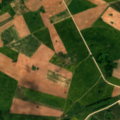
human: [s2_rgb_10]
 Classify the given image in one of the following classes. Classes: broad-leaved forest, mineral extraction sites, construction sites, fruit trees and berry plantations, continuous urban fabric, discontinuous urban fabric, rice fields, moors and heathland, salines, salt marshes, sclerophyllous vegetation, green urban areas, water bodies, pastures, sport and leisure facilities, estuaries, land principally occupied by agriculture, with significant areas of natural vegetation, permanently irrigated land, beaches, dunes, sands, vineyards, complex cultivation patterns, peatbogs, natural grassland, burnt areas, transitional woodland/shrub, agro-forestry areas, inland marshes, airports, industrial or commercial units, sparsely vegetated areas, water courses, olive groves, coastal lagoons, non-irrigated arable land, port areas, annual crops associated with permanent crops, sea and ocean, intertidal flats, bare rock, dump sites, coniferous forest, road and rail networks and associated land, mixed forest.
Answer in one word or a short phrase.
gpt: non-irrigated arable land, pastures, complex cultivation patterns, land principally occupied by agriculture, with significant areas of natural vegetation